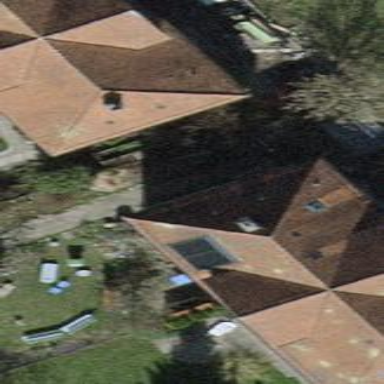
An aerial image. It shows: House with tiled roof.